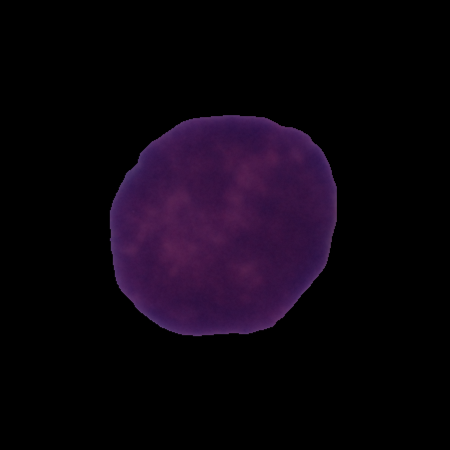
Label: cancer